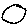
Label: moon